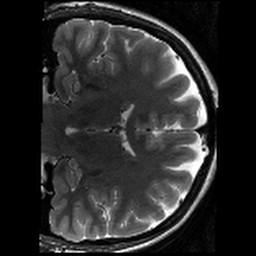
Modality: T2w
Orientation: coronal
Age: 24
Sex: female
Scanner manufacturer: siemens
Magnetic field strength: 3 T
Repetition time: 8.02 s
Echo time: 0.08 s